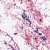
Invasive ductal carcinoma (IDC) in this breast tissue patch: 0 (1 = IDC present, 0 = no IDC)